Field crop: maize
Growth stage: 2
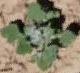
Species: chenopodium